Field crop: tomato
Growth stage: 2
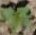
Species: solanum